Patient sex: M
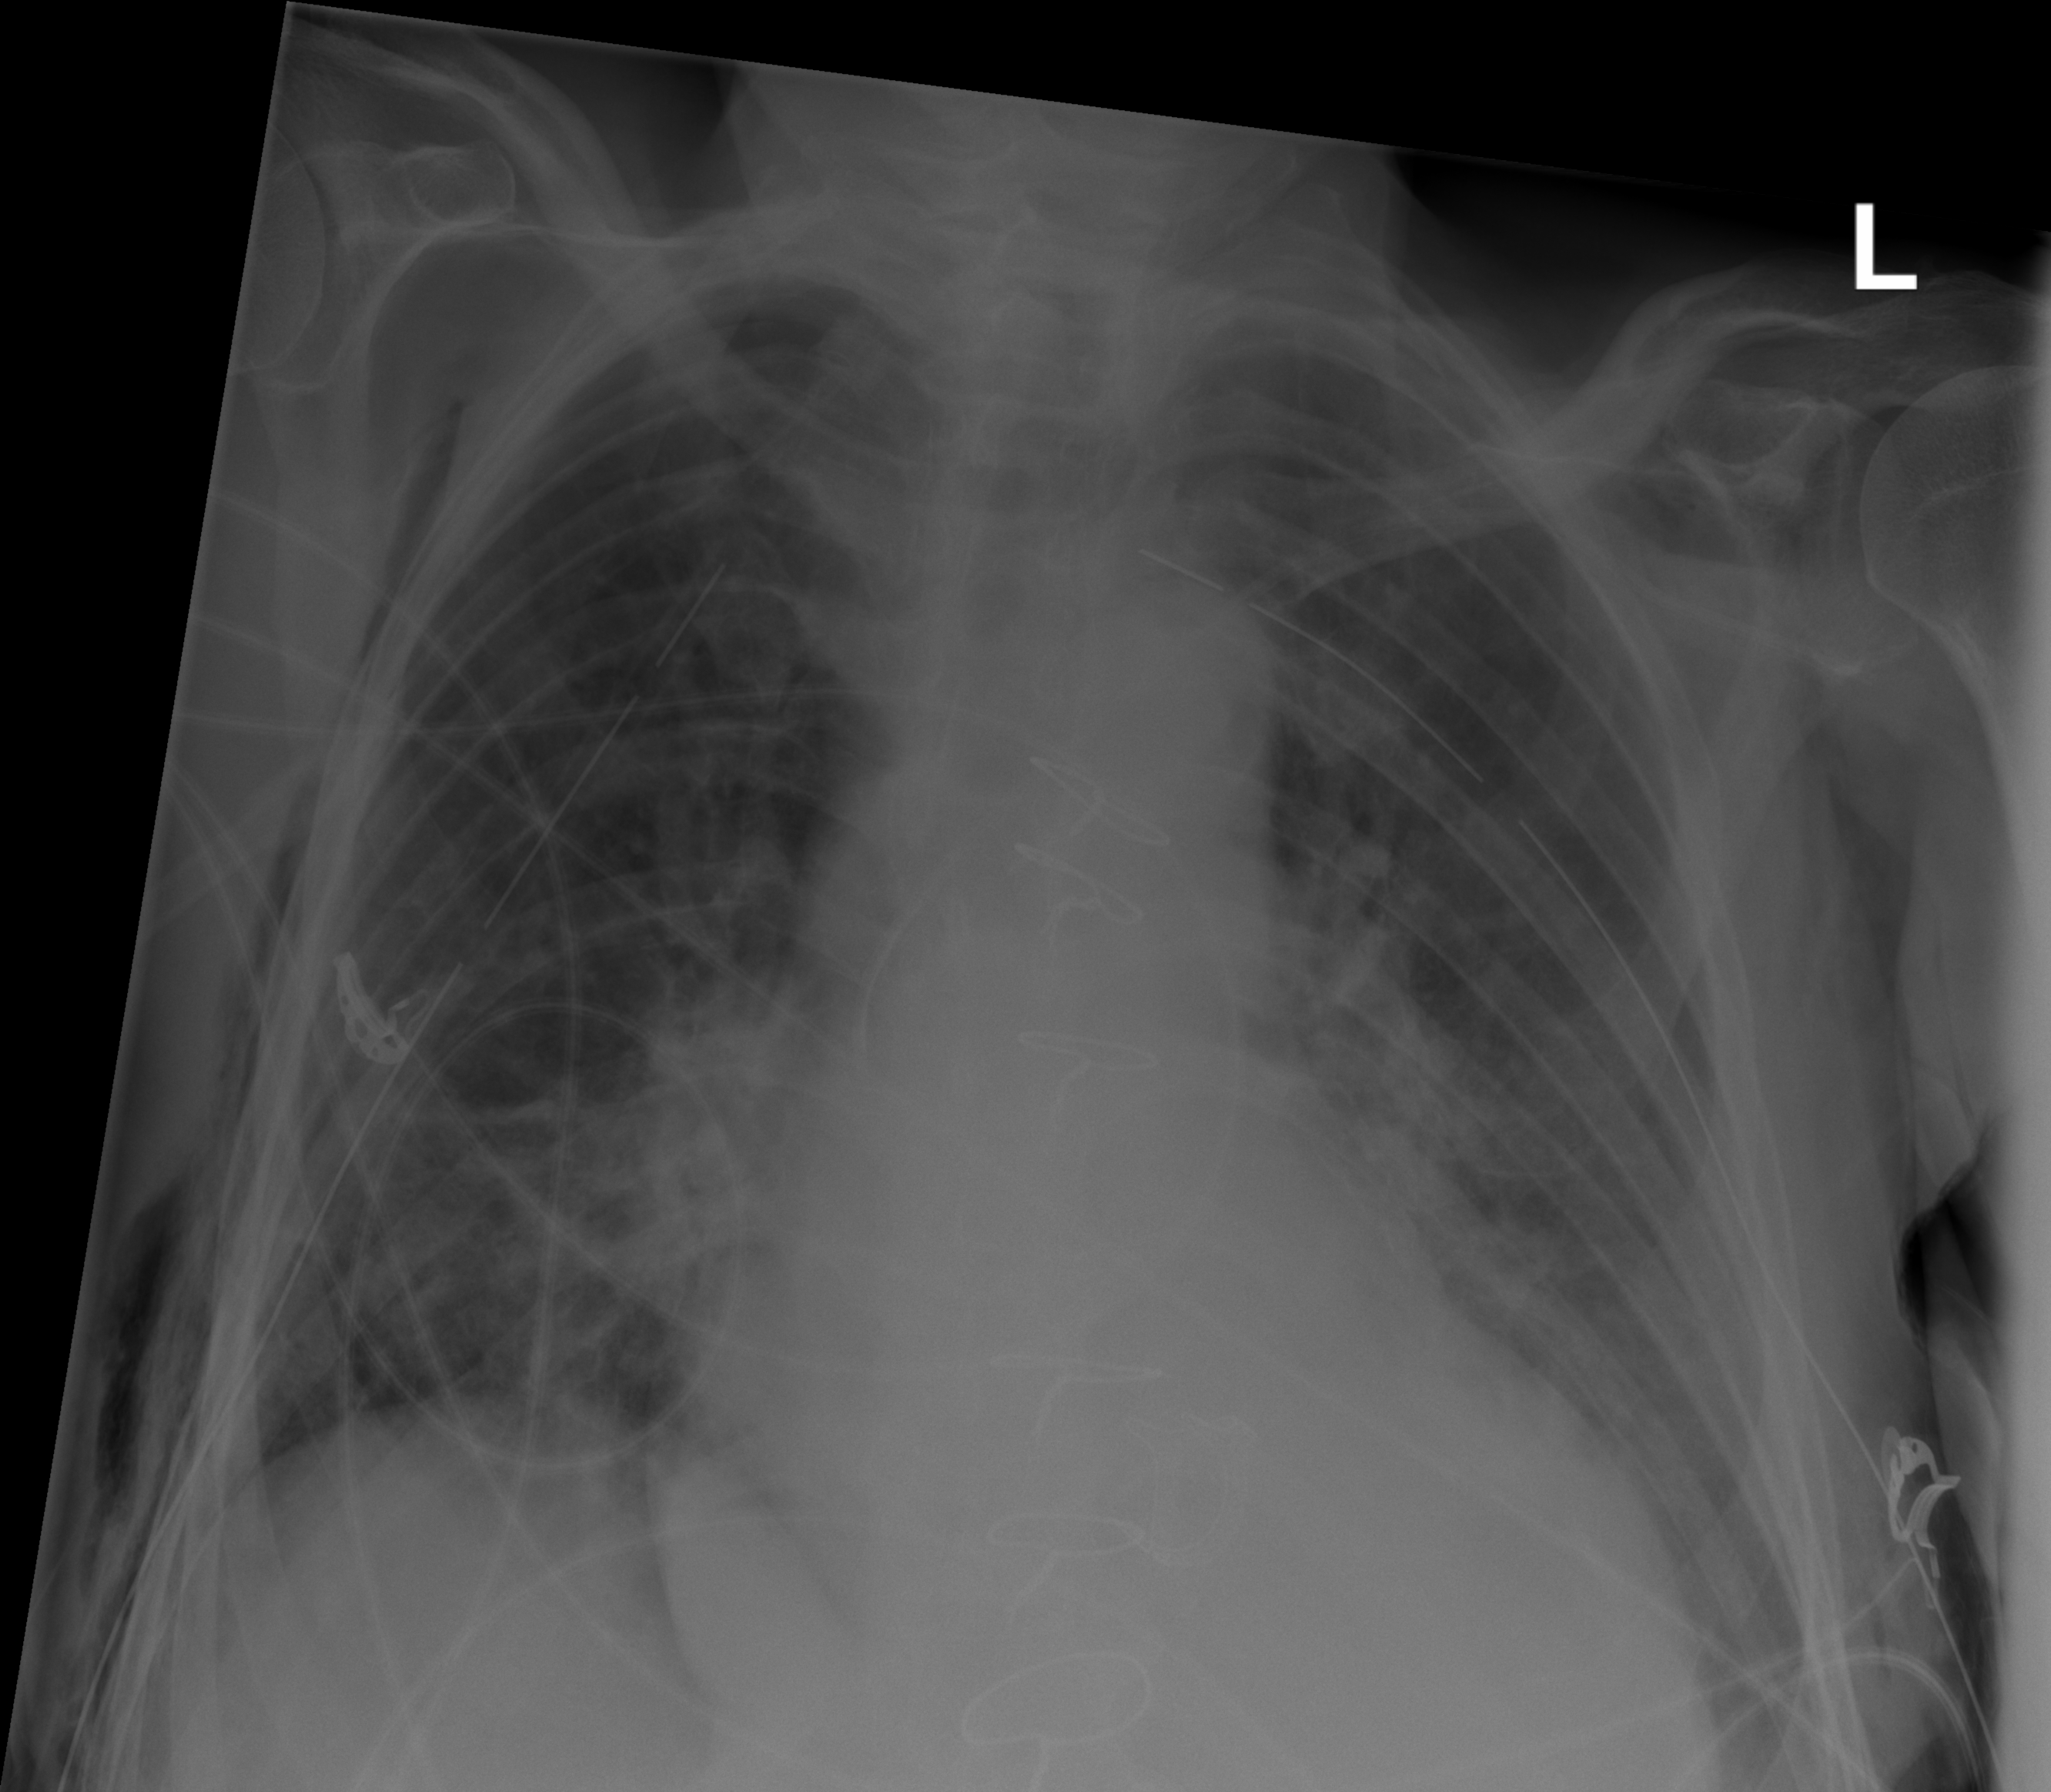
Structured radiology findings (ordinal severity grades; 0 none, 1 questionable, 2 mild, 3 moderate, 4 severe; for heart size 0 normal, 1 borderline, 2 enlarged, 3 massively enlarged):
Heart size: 2
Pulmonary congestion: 1
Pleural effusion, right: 0
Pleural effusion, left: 0
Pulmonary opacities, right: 0
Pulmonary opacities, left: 0
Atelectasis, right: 0
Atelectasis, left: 0